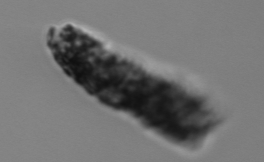
Label: fecal_pellet